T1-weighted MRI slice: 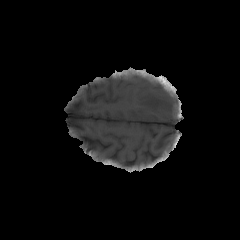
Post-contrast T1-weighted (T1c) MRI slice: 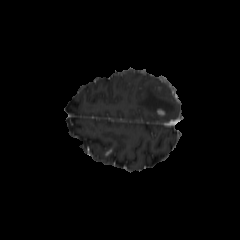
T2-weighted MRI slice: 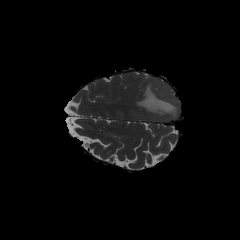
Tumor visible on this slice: yes